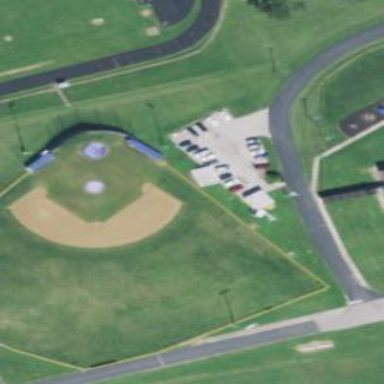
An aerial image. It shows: Baseball pitch for leisure land.